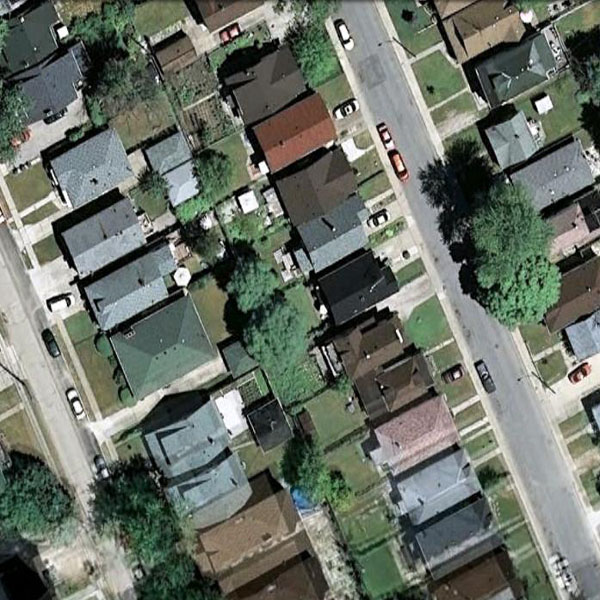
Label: Residential